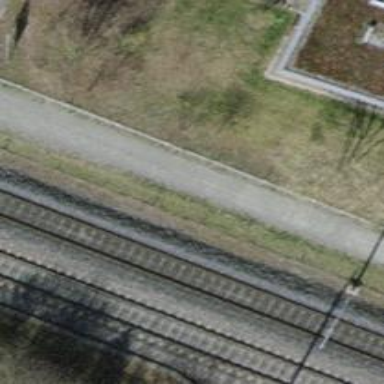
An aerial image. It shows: Track with compacted grade2 surface.